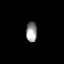
Tissue: prostate
Cell type: T cells
Senescence score: 0.277
Nuclear area (px): 204
Mean DAPI intensity: 159.681